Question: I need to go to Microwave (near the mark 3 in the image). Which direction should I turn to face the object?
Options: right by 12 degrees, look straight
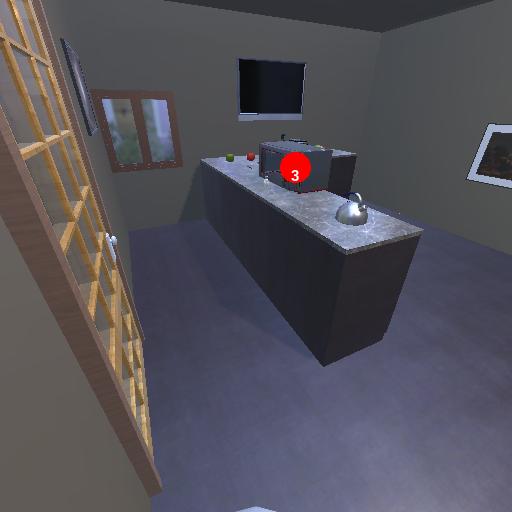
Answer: right by 12 degrees